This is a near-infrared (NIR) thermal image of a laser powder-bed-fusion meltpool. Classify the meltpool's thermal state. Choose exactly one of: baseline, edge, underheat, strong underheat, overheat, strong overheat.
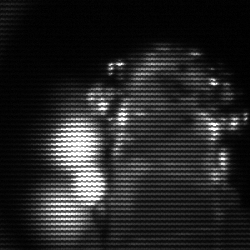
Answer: strong underheat